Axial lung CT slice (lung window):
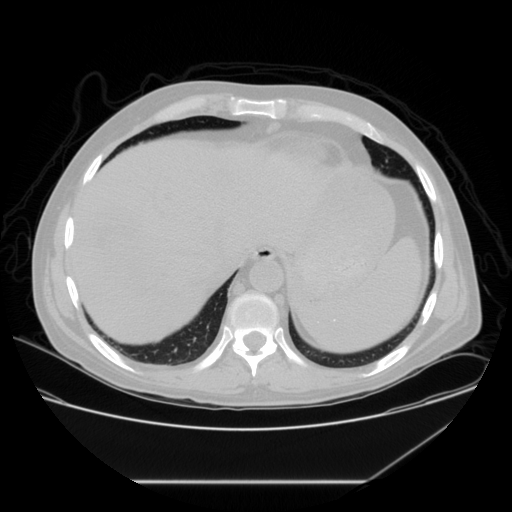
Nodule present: no